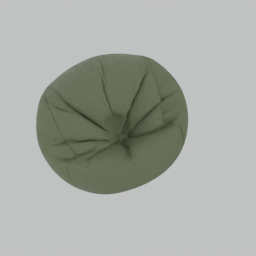
Label: furniture